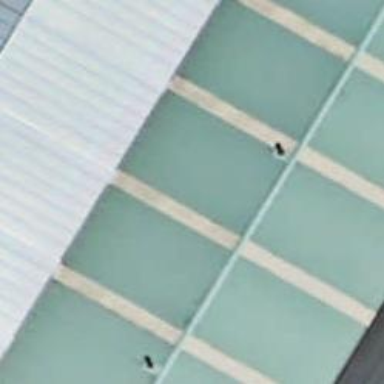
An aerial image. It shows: Warehouse with flat roof.